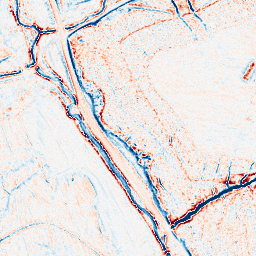
Category: edge_preserving
Decomposition family: anisotropic_diffusion
Decomposition parameters: iterations: 10
kappa: 100
gamma: 0.15
Upsampling method: edge_directed
Upsampling parameters: scale: 2
Upsampling scale: 2